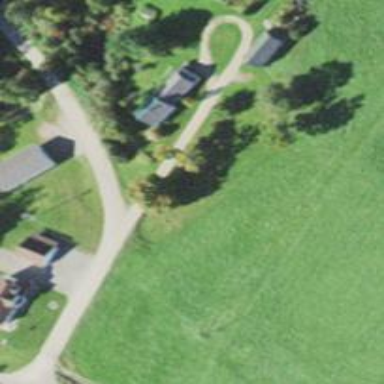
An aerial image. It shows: Driveway.